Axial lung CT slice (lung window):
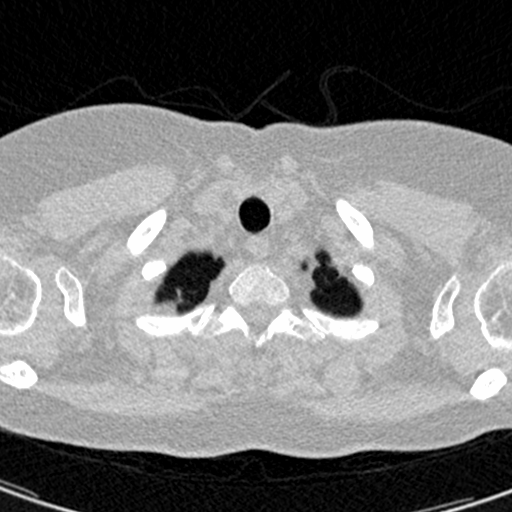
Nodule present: no